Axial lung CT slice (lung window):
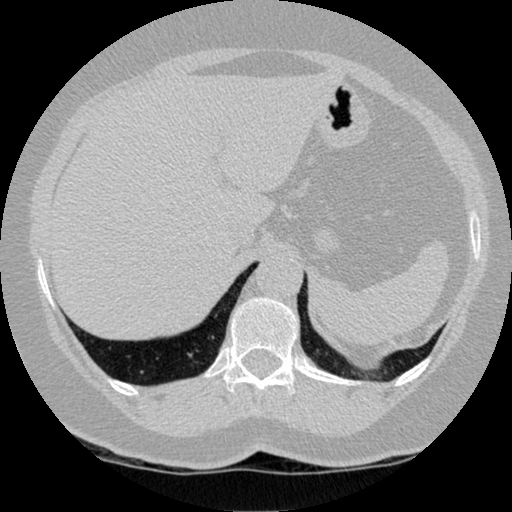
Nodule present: no